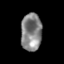
Tissue: skin
Cell type: Epithelial cells
Senescence score: 0.2726
Nuclear area (px): 761
Mean DAPI intensity: 132.058